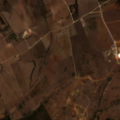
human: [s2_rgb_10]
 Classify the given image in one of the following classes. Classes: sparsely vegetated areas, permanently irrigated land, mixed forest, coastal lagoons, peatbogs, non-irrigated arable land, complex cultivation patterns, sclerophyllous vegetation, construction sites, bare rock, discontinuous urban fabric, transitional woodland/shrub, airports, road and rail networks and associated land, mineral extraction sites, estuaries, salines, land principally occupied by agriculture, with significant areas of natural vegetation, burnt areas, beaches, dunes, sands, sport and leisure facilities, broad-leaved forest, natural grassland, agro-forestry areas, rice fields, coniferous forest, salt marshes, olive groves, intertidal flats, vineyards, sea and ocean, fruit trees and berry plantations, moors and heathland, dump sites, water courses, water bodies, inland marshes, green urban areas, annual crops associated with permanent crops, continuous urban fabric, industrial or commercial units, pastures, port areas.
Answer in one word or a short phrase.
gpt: non-irrigated arable land, land principally occupied by agriculture, with significant areas of natural vegetation, sclerophyllous vegetation